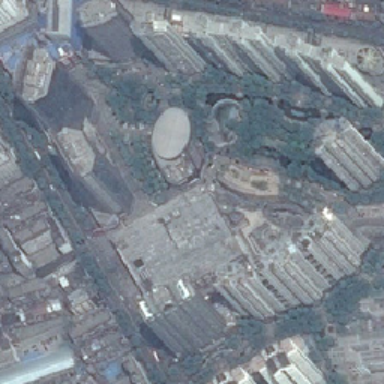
There are many commercial buildings on the ground .